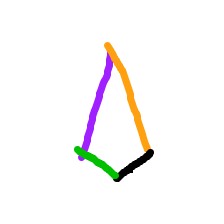
Shape: kite